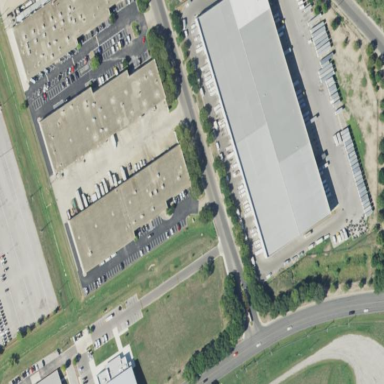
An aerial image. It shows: Warehouse.